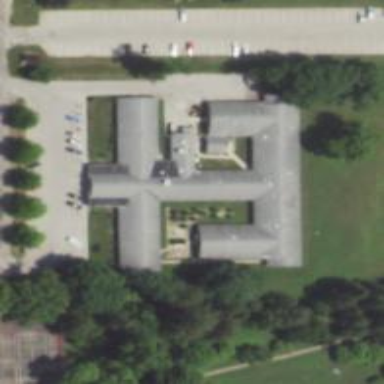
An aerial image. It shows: Nursing home.